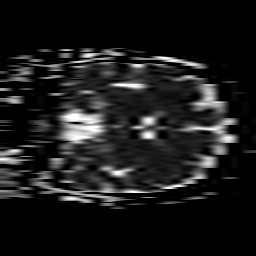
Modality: ADC
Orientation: coronal
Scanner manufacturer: philips
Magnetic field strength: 1.5 T
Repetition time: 4.771 s
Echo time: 0.07843 s